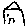
Label: house